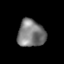
Tissue: lung
Cell type: Epithelial cells
Senescence score: 0.2102
Nuclear area (px): 728
Mean DAPI intensity: 124.83